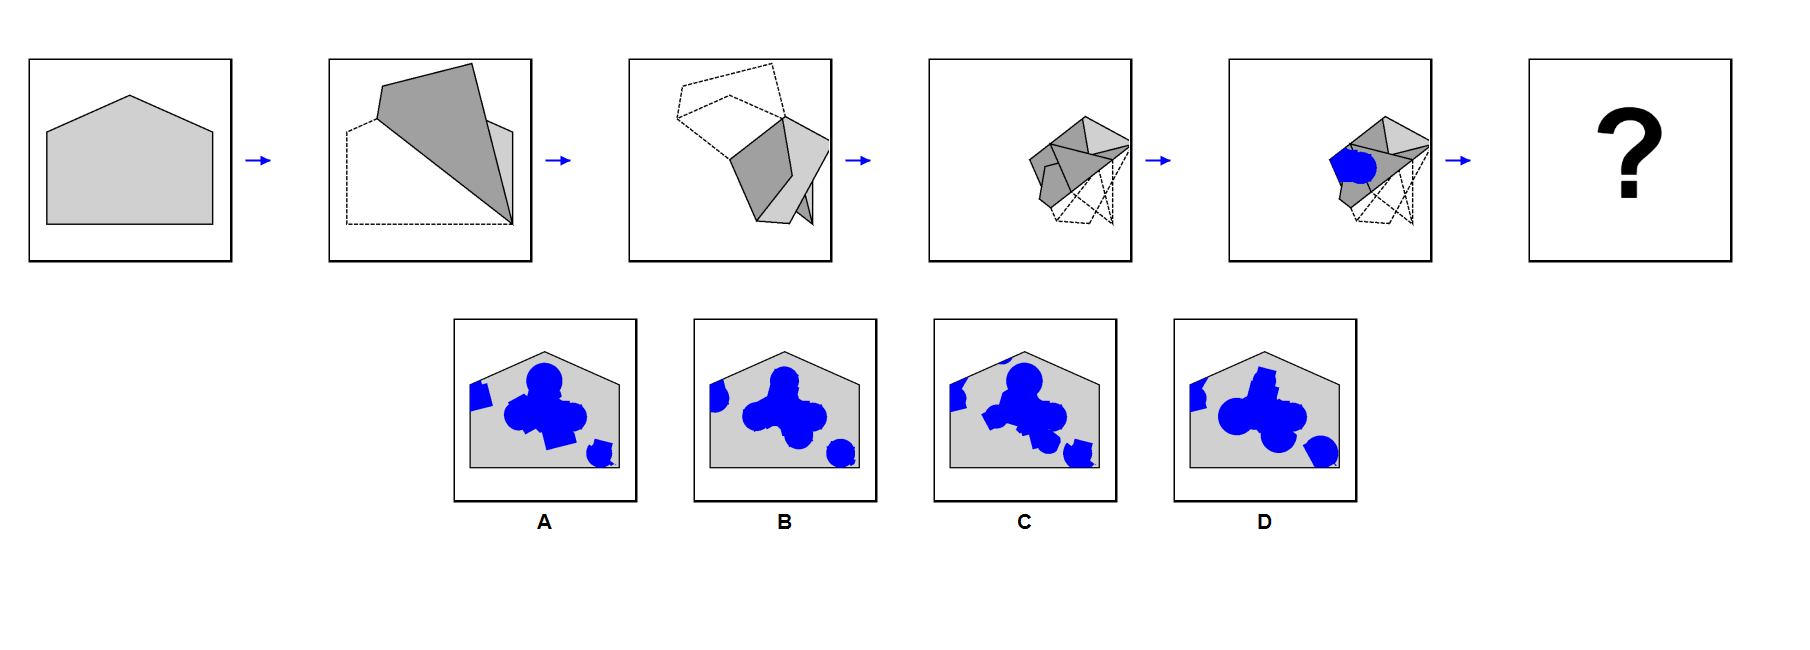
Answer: B